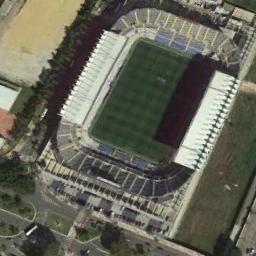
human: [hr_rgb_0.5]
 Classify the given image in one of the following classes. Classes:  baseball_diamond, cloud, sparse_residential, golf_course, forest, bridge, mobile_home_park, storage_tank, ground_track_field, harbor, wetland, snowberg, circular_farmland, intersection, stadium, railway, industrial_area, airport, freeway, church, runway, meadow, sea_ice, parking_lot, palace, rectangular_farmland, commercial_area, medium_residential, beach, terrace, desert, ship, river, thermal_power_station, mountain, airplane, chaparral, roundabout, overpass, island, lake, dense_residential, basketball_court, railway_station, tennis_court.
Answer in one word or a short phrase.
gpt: stadium